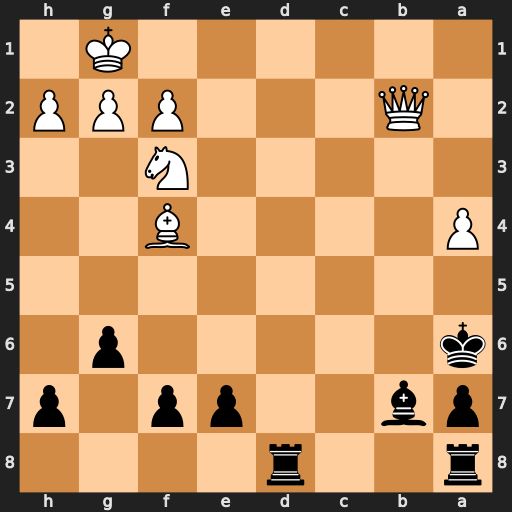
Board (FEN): r2r4/pb2pp1p/k5p1/8/P4B2/5N2/1Q3PPP/6K1
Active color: b
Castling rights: -
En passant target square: -
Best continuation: Rd1+ Ne1 Rxe1#